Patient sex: M
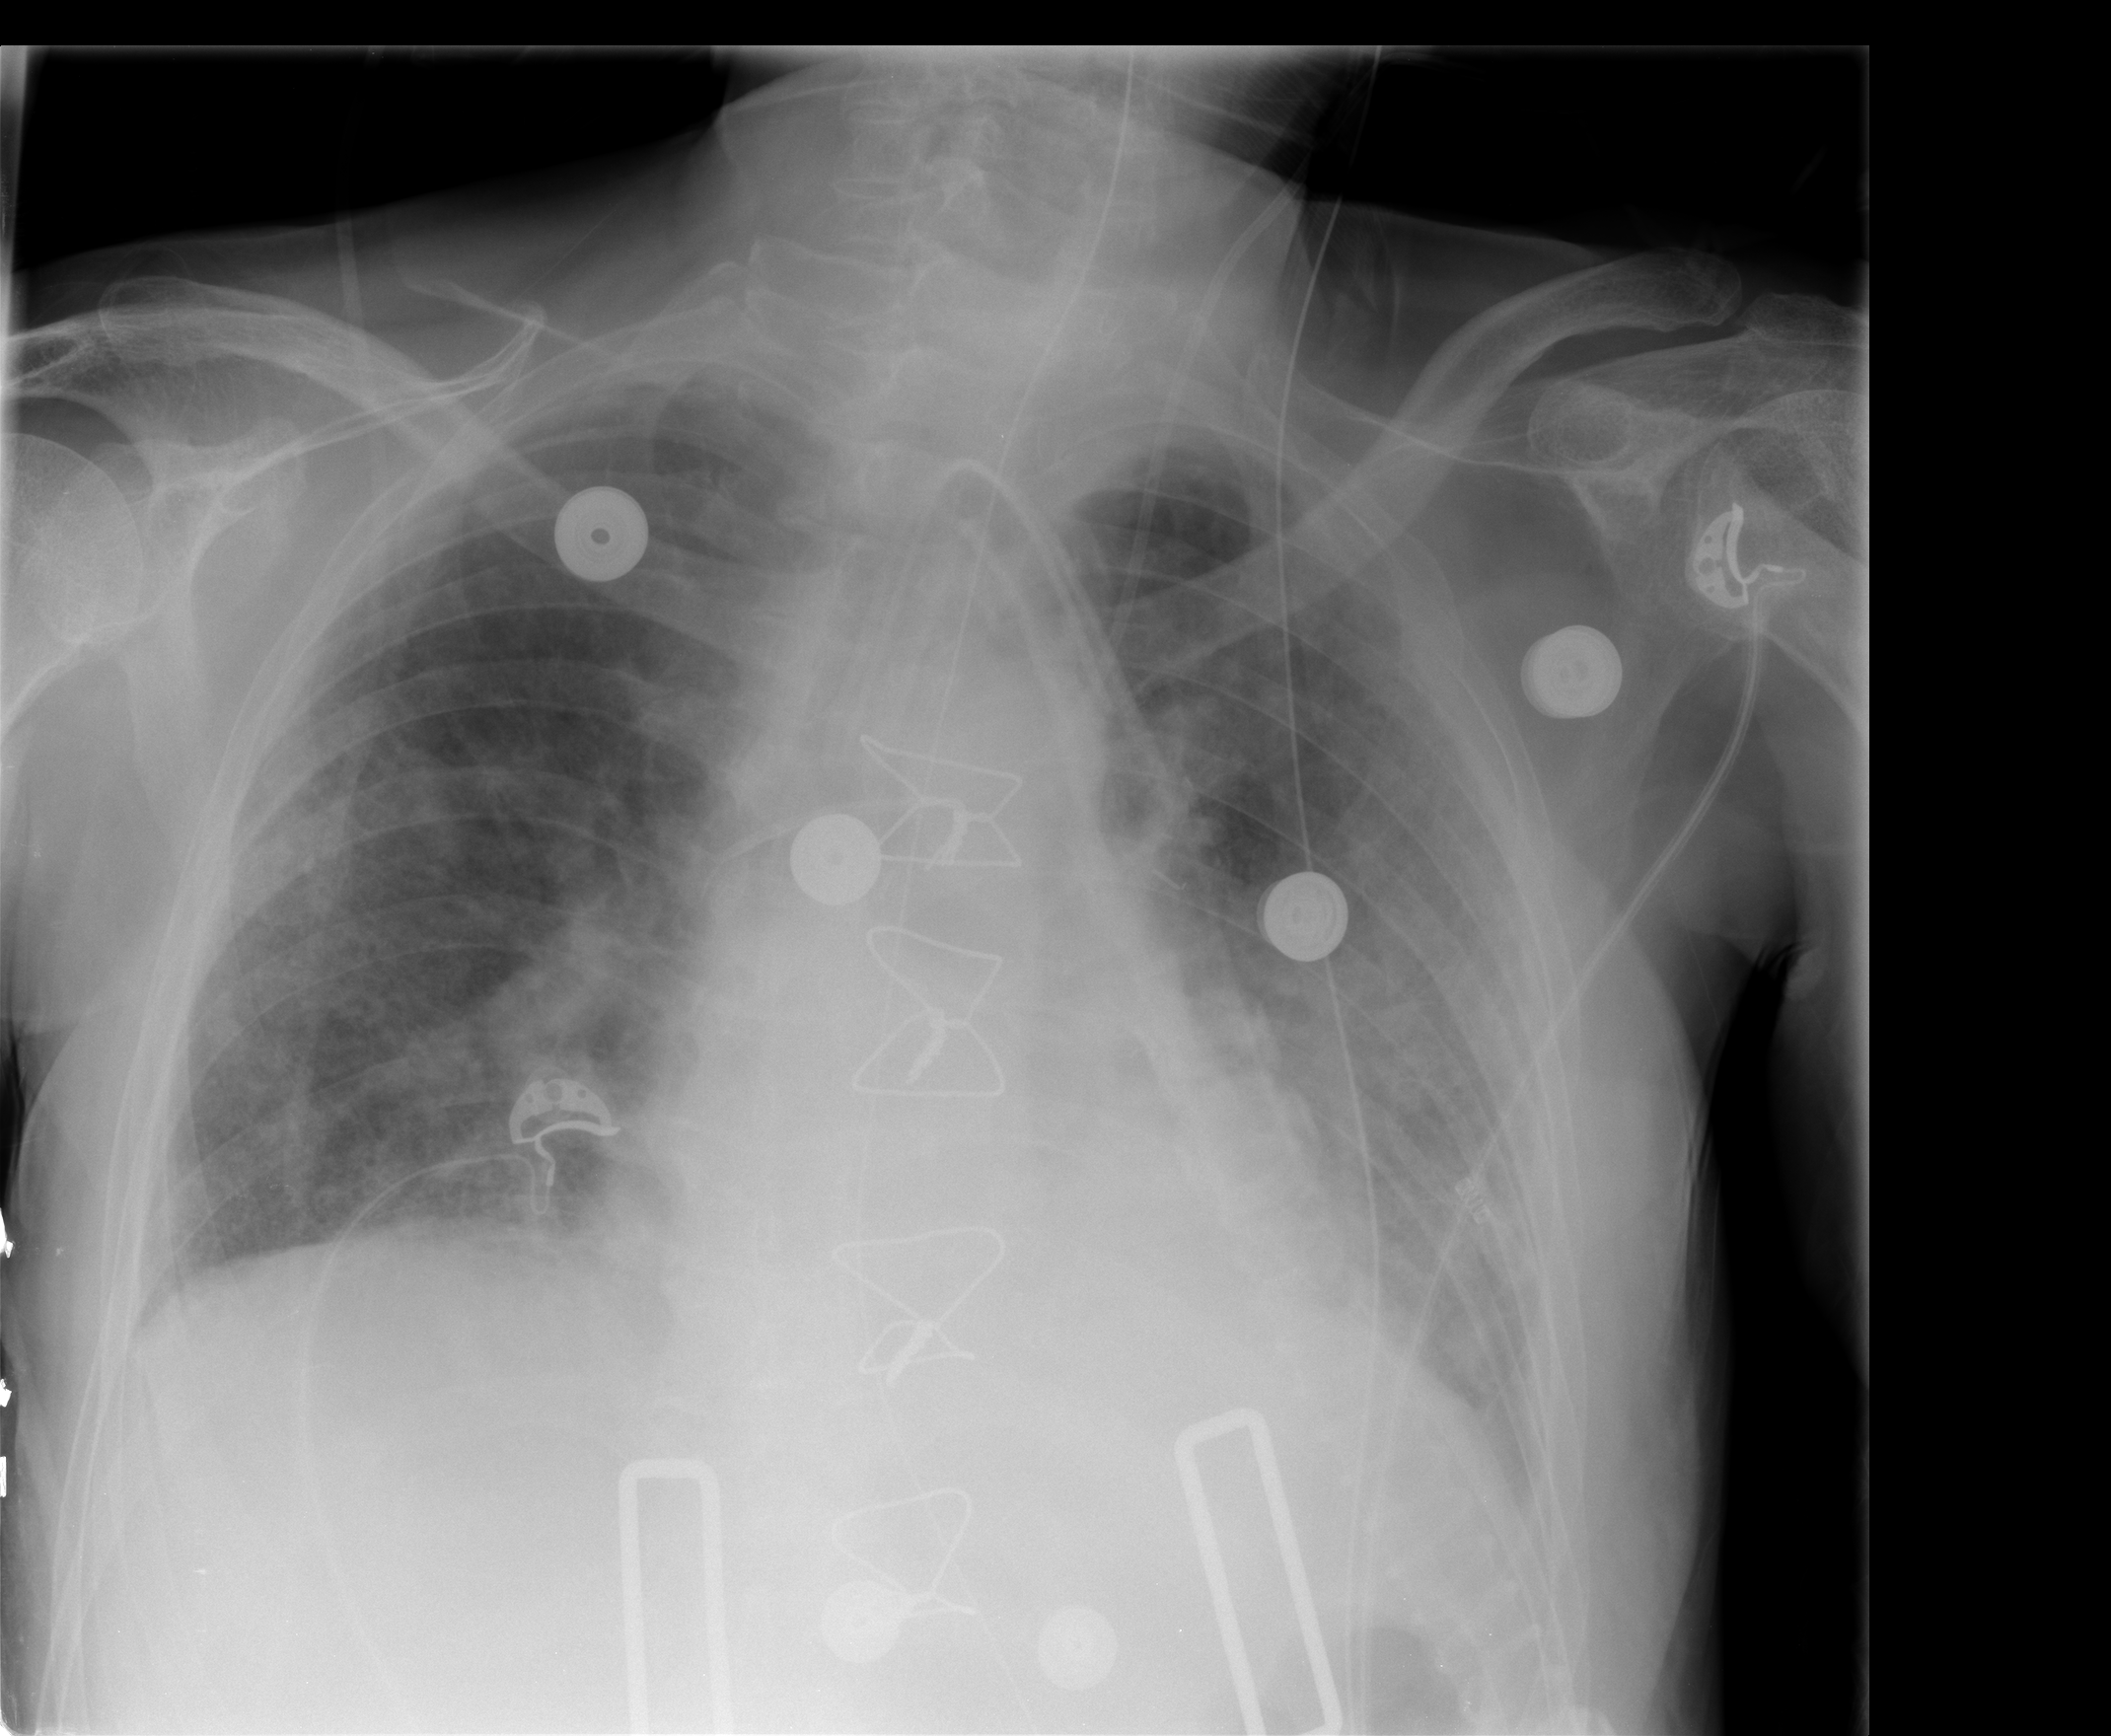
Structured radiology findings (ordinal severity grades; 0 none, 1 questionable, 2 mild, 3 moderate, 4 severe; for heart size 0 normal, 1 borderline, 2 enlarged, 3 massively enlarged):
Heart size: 2
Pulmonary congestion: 3
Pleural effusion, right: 2
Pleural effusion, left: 3
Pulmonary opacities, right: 2
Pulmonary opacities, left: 2
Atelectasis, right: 0
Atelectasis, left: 2